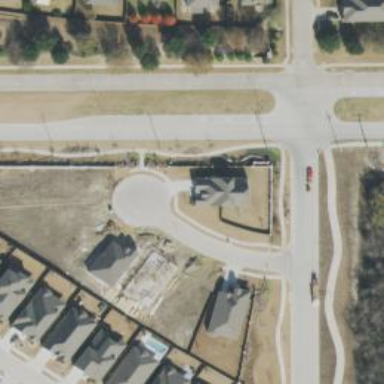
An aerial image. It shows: Turning circle on the road.